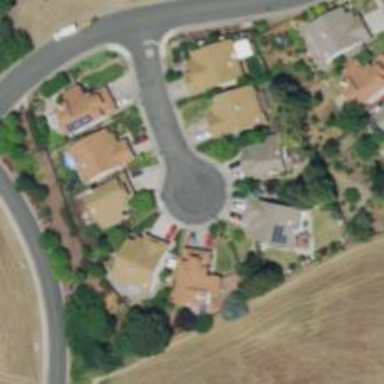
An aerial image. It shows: Turning circle on the road.